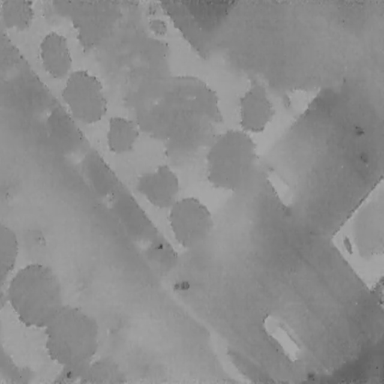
There are two Cars in the infrared image.